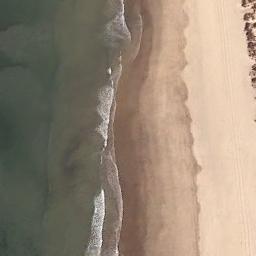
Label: beach